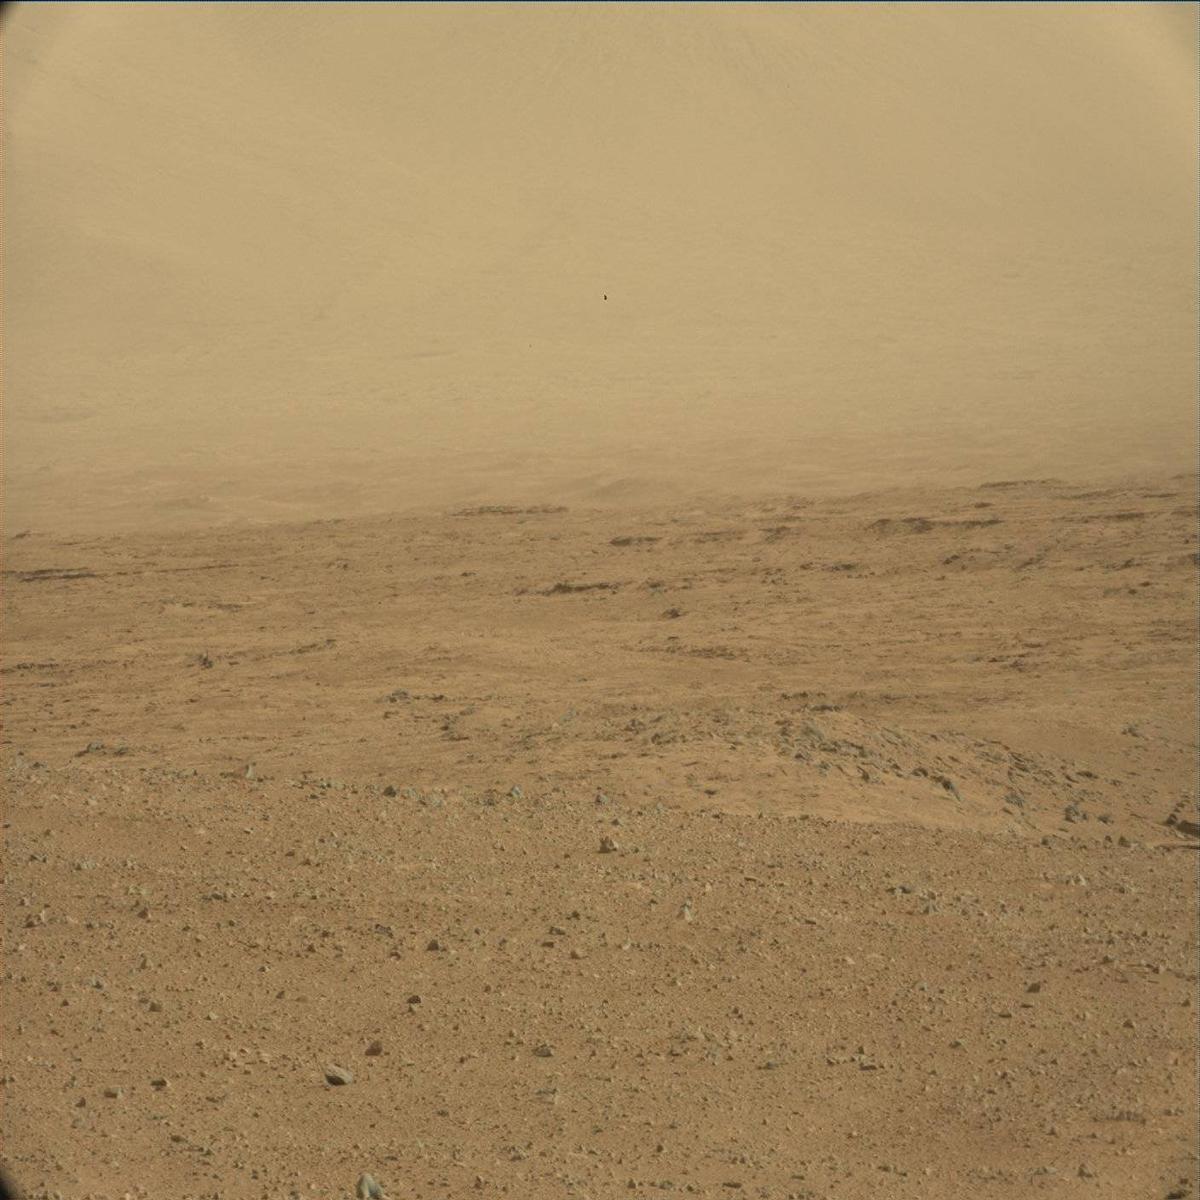
Terrain classes present: Ridge, Rock, Sand / Soil